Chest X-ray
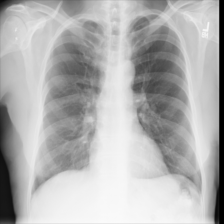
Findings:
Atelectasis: negative
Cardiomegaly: negative
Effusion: negative
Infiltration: negative
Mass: negative
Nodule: positive
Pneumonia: negative
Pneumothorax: negative
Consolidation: negative
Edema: negative
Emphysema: negative
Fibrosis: negative
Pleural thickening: negative
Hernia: negative